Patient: sex M, age 75
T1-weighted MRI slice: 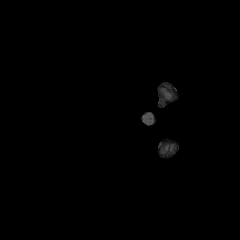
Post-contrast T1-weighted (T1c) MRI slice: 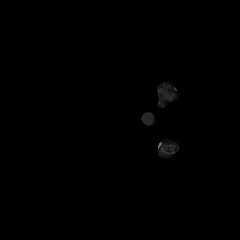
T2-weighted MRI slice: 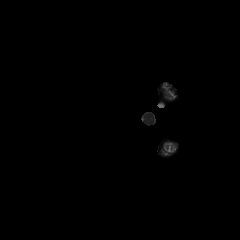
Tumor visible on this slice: no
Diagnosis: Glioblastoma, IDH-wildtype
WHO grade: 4